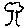
Label: tree